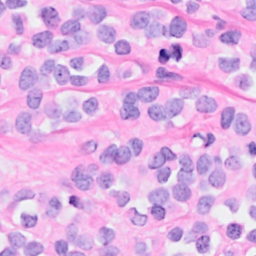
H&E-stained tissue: Breast